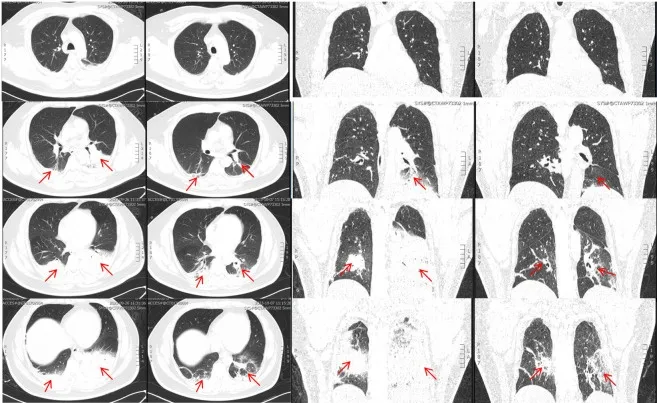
CT scans upon hospital admission. The chest CT on September 26, 2023, reveals bilateral lower lobe consolidation, suggestive of infection, with multiple small and slightly enlarged lymph nodes in the mediastinum. Follow-up lung CT on October 7, 2023, shows partial resolution of the bilateral lower lobe consolidation, indicating improvement of the infection, with the mediastinal lymph nodes unchanged. The red arrows indicate lung consolidation.
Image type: radiology (ct)